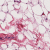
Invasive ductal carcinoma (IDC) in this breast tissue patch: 0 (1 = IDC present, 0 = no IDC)